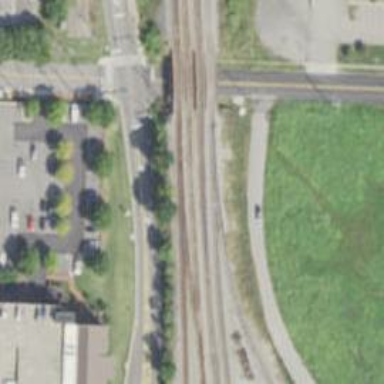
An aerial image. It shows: Railway spur service.